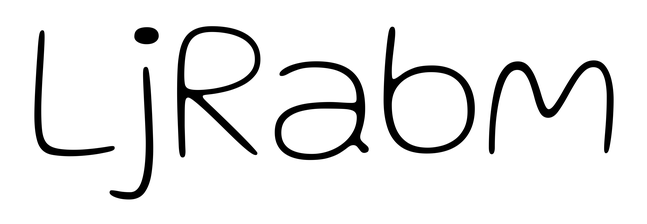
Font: Gluten_Thin